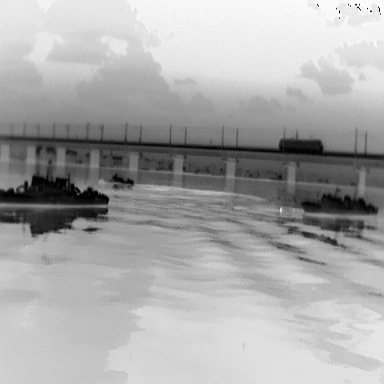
There are two warships in the infrared image.